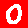
Digit: 0